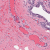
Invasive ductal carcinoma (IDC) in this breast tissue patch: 0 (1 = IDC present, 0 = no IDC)